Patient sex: M
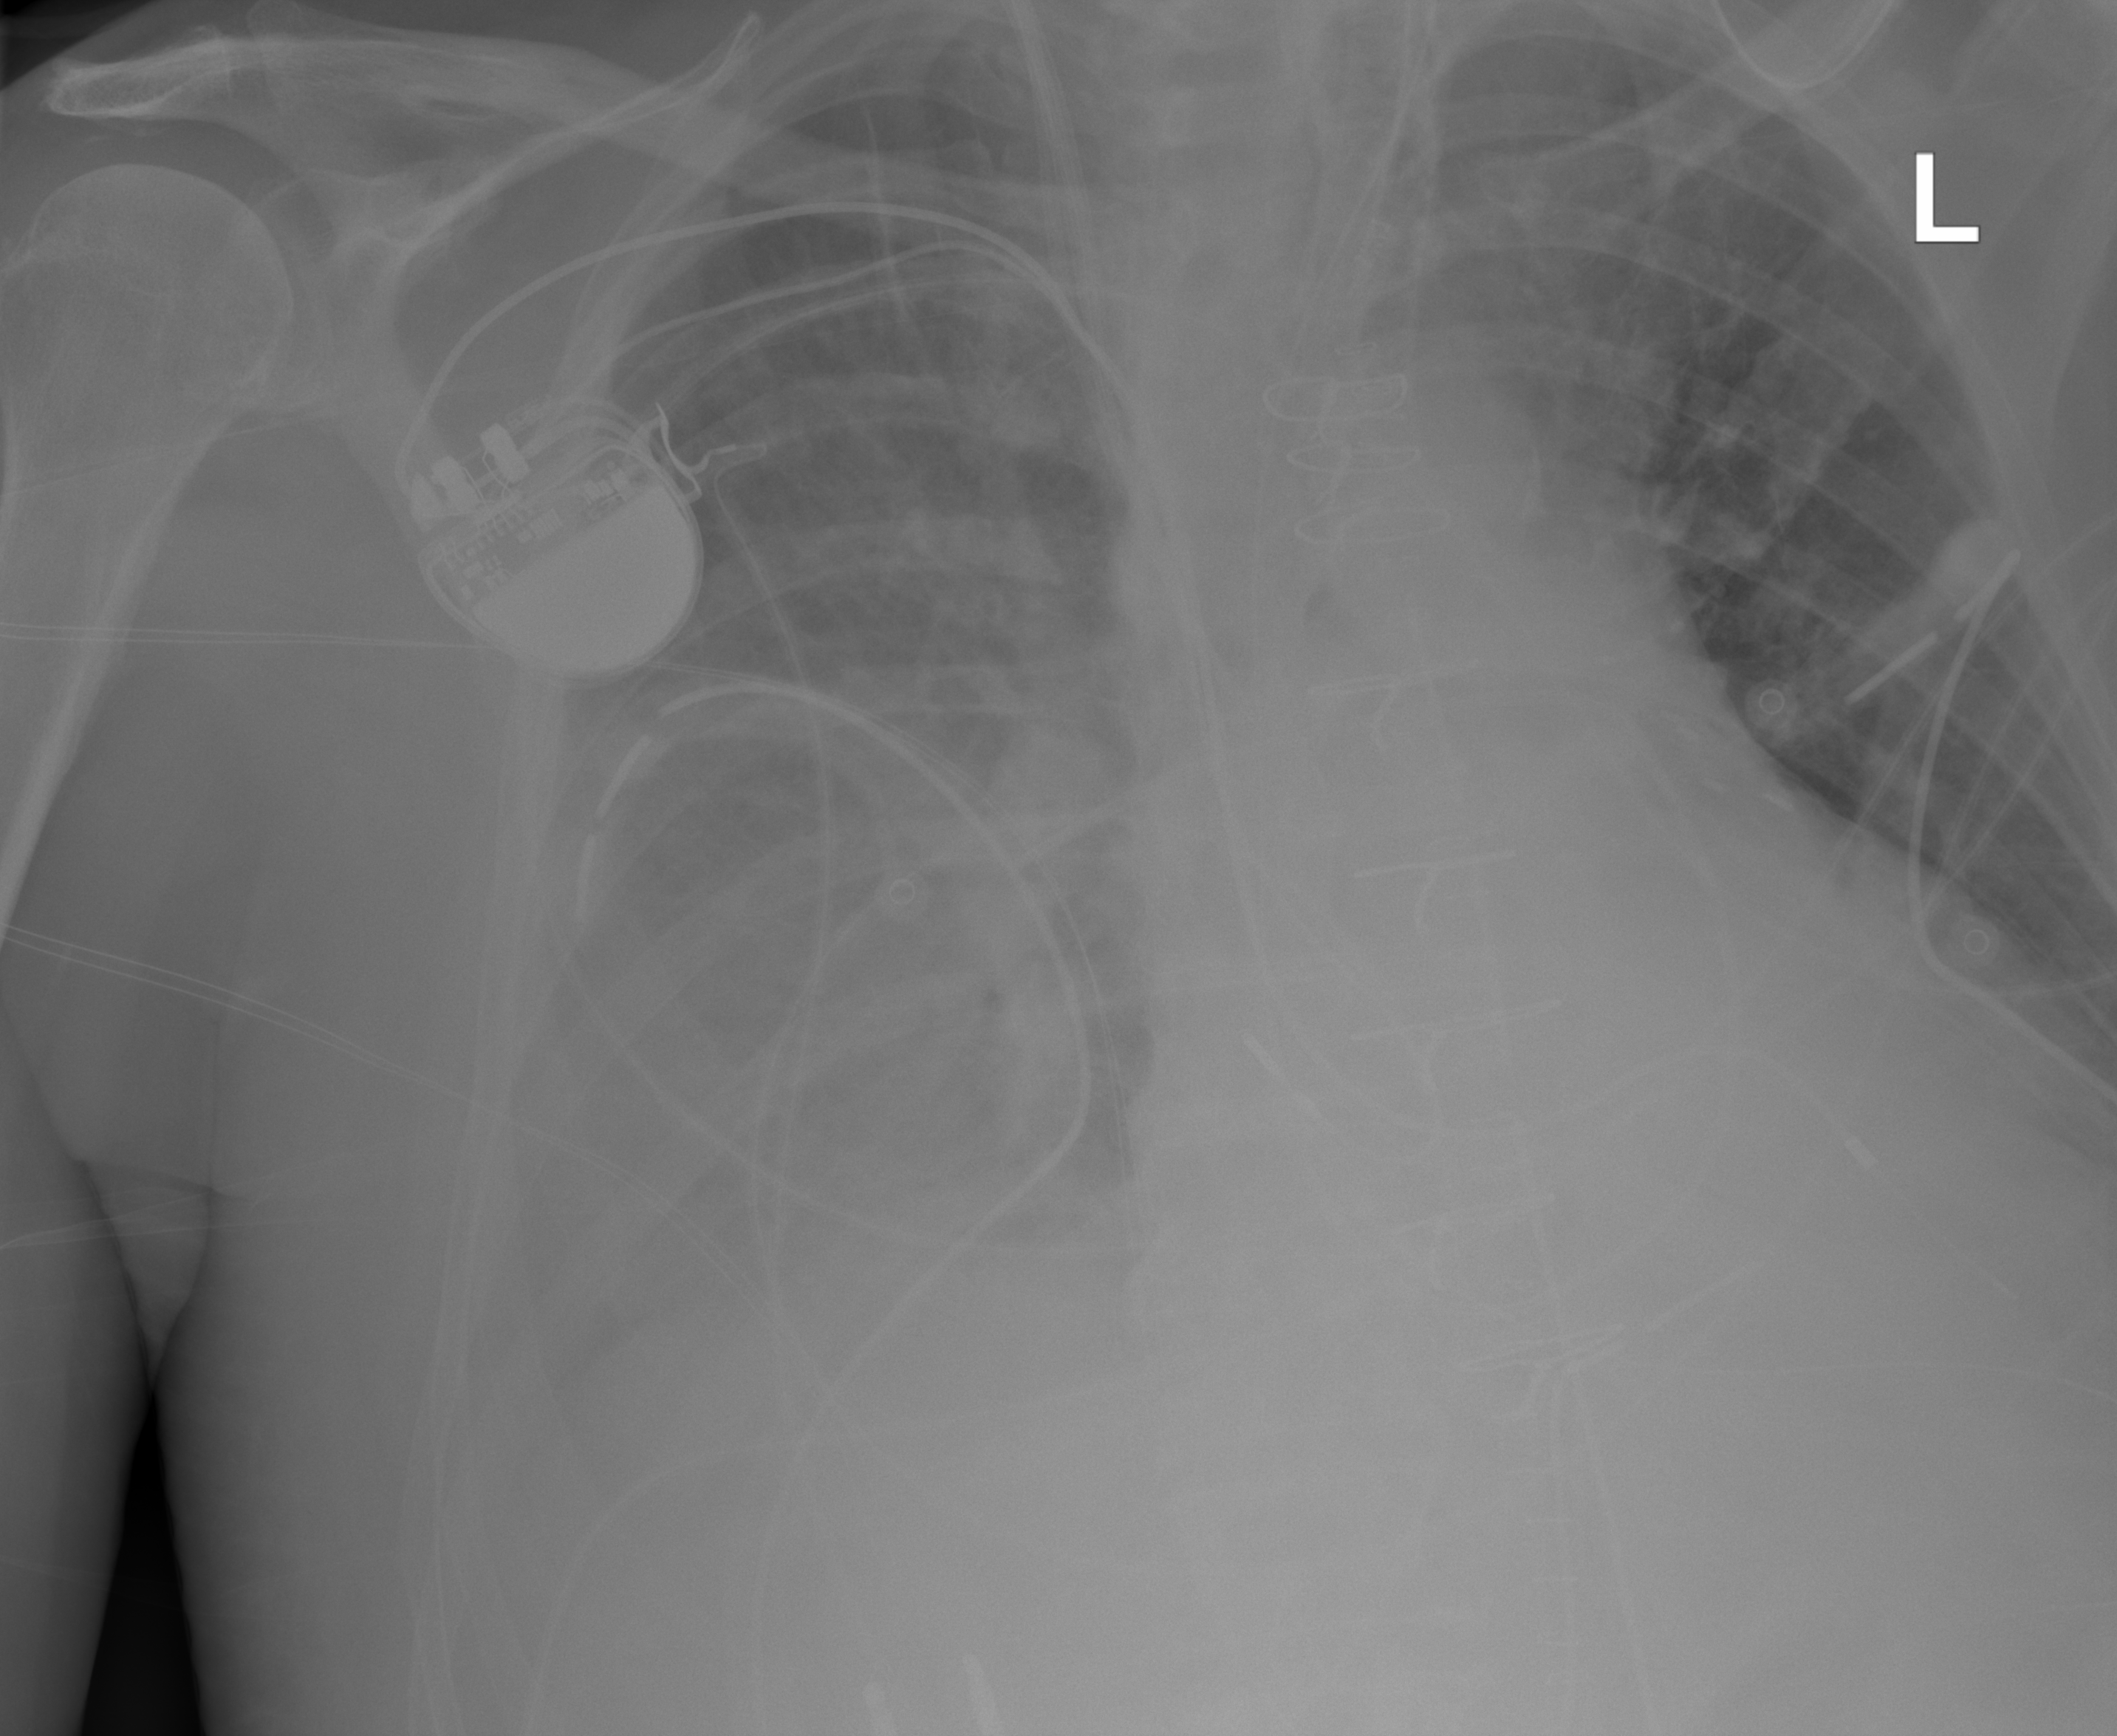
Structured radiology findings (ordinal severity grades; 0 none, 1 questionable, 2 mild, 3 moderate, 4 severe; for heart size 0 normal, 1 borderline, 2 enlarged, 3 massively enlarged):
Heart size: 2
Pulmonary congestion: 2
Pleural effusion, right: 2
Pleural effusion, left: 2
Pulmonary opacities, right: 0
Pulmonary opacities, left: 0
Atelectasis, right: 2
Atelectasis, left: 2